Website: lowes
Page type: order-returns
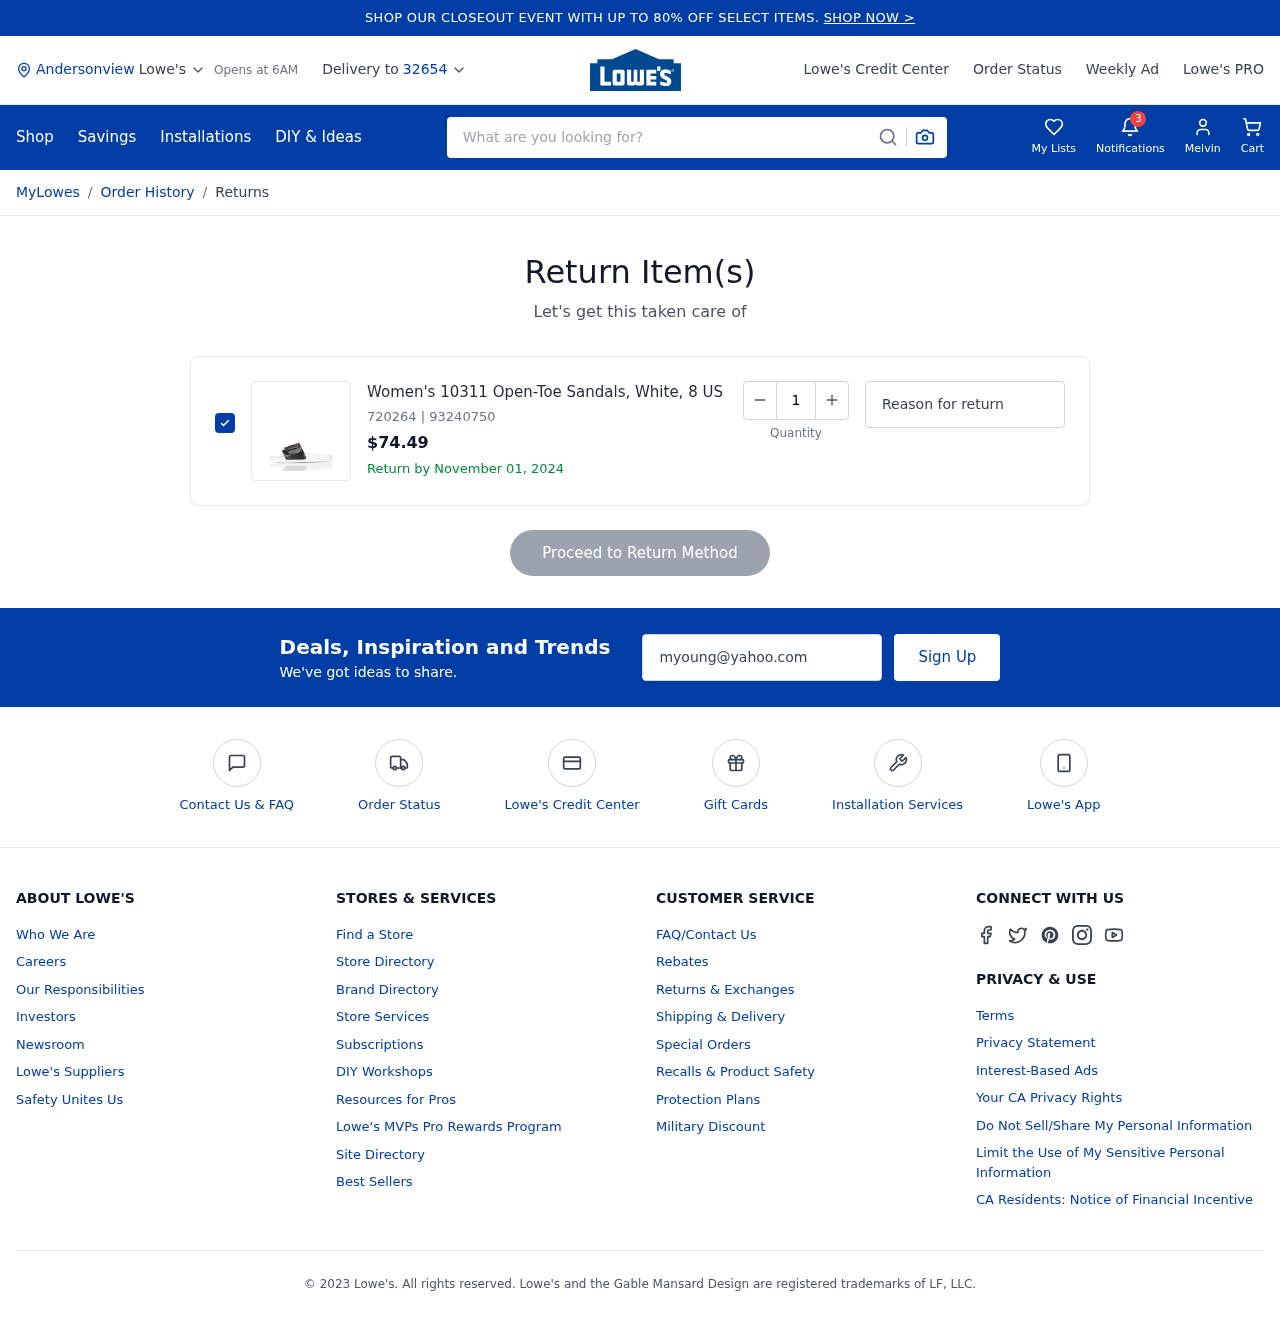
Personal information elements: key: PII_CITY
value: Andersonview
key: PII_FIRSTNAME
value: Melvin
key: PII_POSTCODE
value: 32654
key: PII_EMAIL
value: myoung@yahoo.com
Product elements: key: PRODUCT1_NAME
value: Women's 10311 Open-Toe Sandals, White, 8 US
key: PRODUCT1_PRICE
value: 74.49
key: PRODUCT1_ITEM_NUMBER
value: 720264
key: PRODUCT1_MODEL_NUMBER
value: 93240750
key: PRODUCT1_QUANTITY
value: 1
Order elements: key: ORDER_RETURN_BY_DATE
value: November 01, 2024